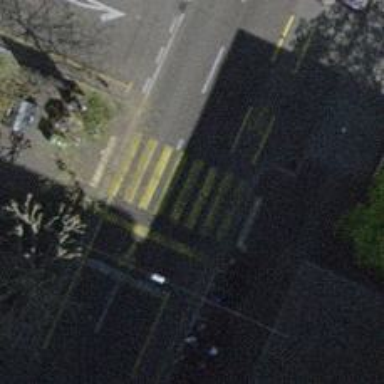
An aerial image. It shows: Road crossing with traffic signals.